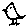
Label: bird